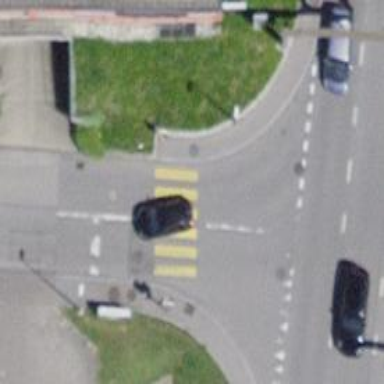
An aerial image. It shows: Road with traffic signals for signaling.